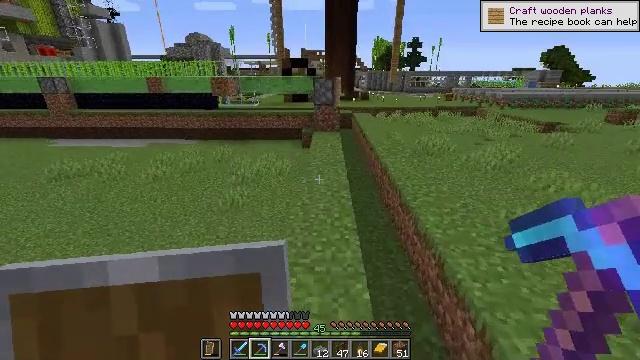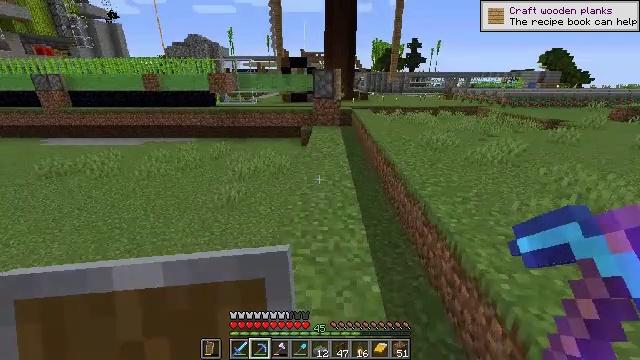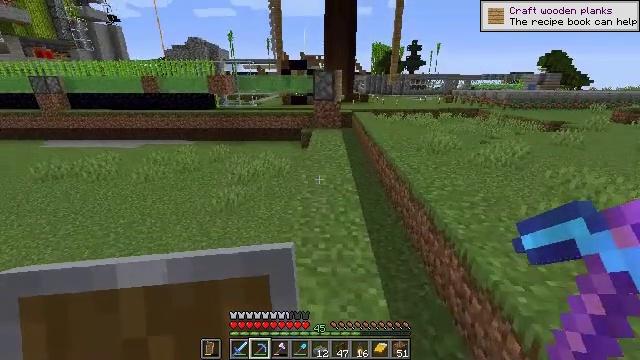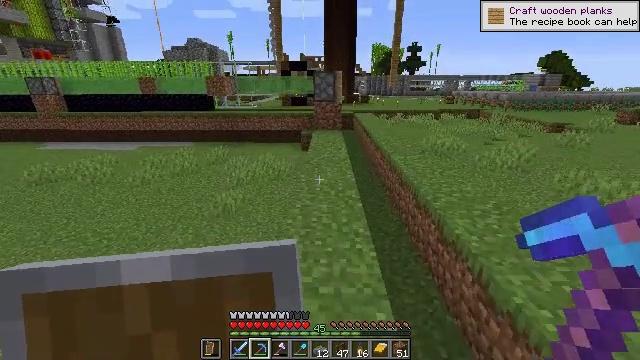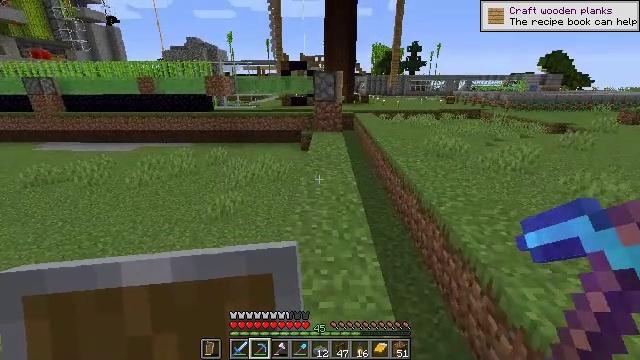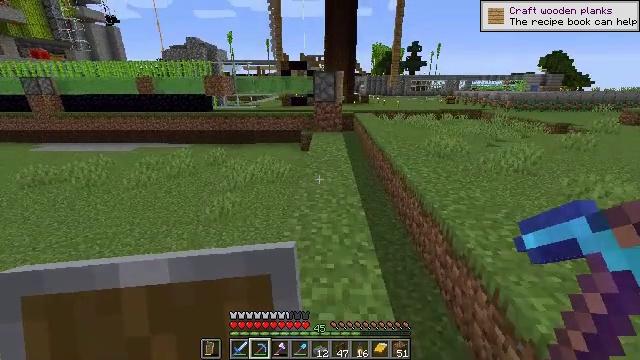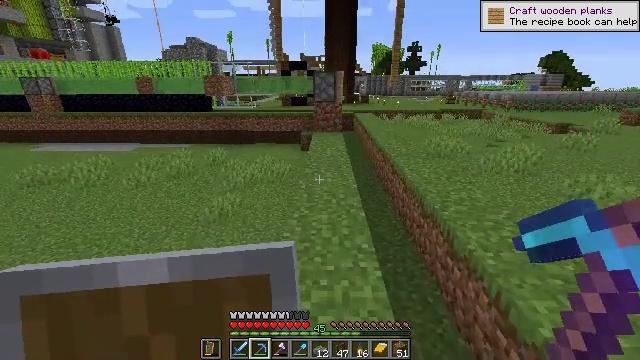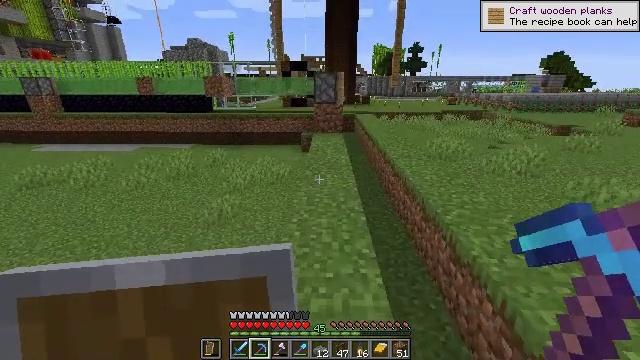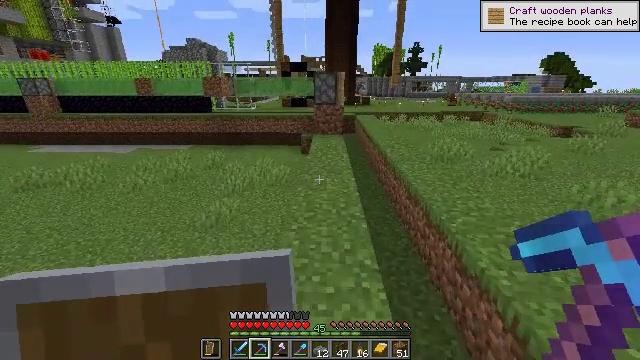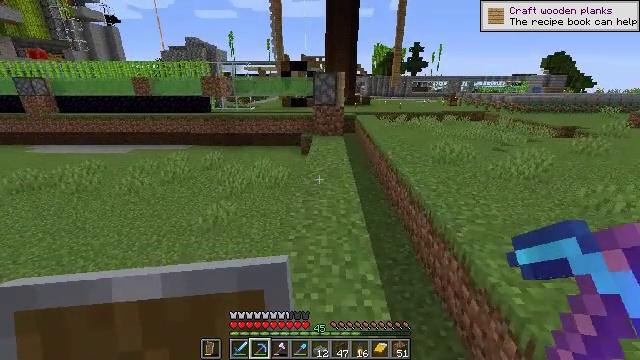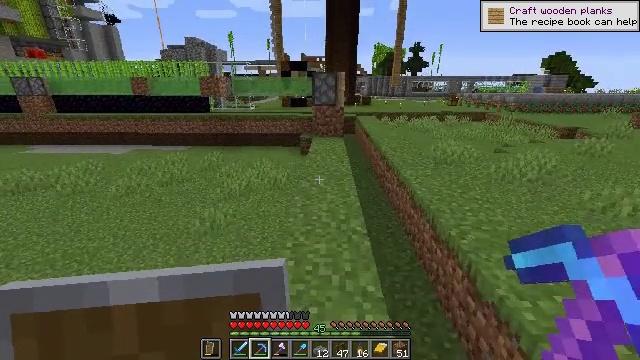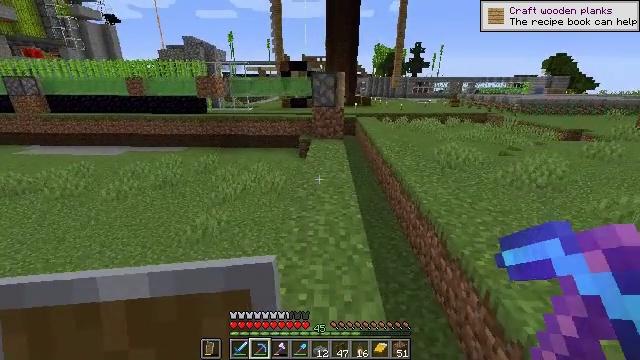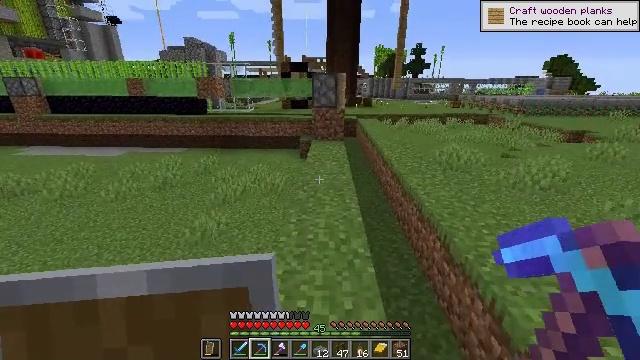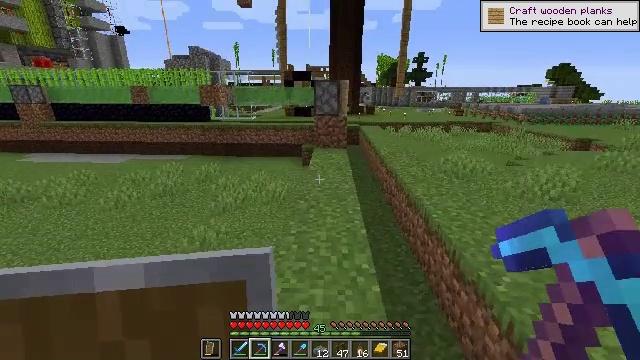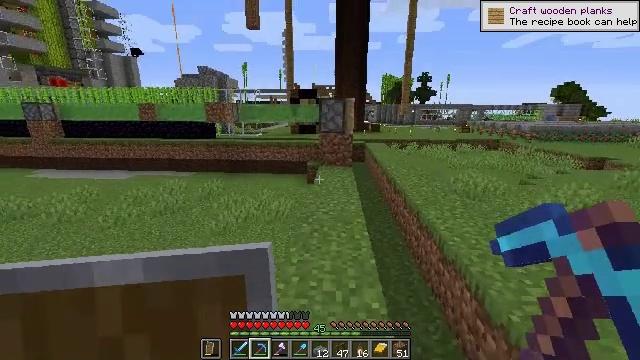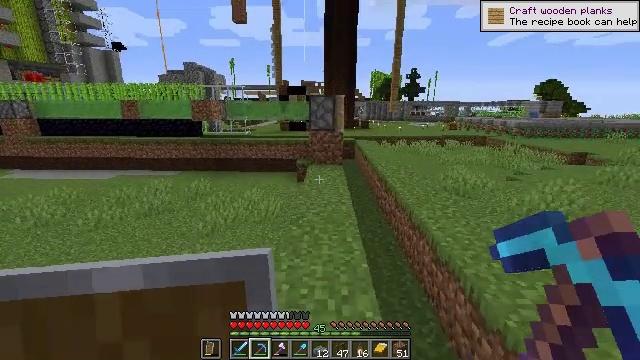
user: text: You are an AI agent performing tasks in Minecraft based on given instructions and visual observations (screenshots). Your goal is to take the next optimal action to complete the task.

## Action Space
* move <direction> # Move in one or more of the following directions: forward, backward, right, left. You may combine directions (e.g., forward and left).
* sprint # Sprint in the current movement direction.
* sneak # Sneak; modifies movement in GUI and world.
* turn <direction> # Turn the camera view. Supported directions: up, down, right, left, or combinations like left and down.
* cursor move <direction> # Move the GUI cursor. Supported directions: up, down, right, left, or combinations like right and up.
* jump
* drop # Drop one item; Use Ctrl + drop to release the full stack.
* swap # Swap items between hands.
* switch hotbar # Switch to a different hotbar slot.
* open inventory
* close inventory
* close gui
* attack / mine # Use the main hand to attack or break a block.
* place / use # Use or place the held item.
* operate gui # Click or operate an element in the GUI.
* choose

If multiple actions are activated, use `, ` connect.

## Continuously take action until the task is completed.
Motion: motion action
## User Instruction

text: Attack the sticky piston to retrieve it.
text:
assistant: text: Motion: move forward
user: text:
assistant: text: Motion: move forward
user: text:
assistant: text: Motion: move forward
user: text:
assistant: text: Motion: no_op
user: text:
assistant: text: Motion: no_op
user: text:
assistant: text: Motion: no_op
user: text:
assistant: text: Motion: move forward
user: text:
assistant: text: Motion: move forward
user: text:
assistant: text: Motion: move forward
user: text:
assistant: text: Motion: move forward
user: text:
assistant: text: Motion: move forward
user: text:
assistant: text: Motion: move forward
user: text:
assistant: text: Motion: move forward, turn up
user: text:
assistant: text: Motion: move forward, turn left and up
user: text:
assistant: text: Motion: move forward, turn right
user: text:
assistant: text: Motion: move forward, turn right
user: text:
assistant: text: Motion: move forward
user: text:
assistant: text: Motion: move forward, turn up
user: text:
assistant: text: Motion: no_op
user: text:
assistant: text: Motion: no_op
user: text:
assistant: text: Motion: no_op
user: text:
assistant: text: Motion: no_op
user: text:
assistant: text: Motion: no_op
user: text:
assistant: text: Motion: no_op
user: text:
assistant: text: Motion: no_op
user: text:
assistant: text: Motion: no_op
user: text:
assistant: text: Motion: move forward
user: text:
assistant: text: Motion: move forward
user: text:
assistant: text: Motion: no_op
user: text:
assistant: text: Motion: move forward